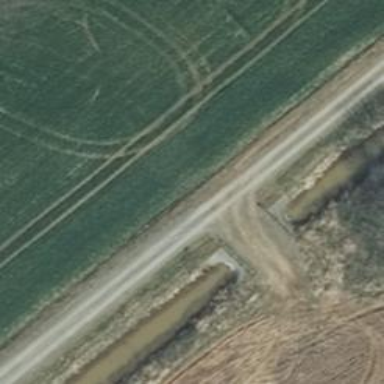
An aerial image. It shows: Gravel track with grade 3 tracktype.